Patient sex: F
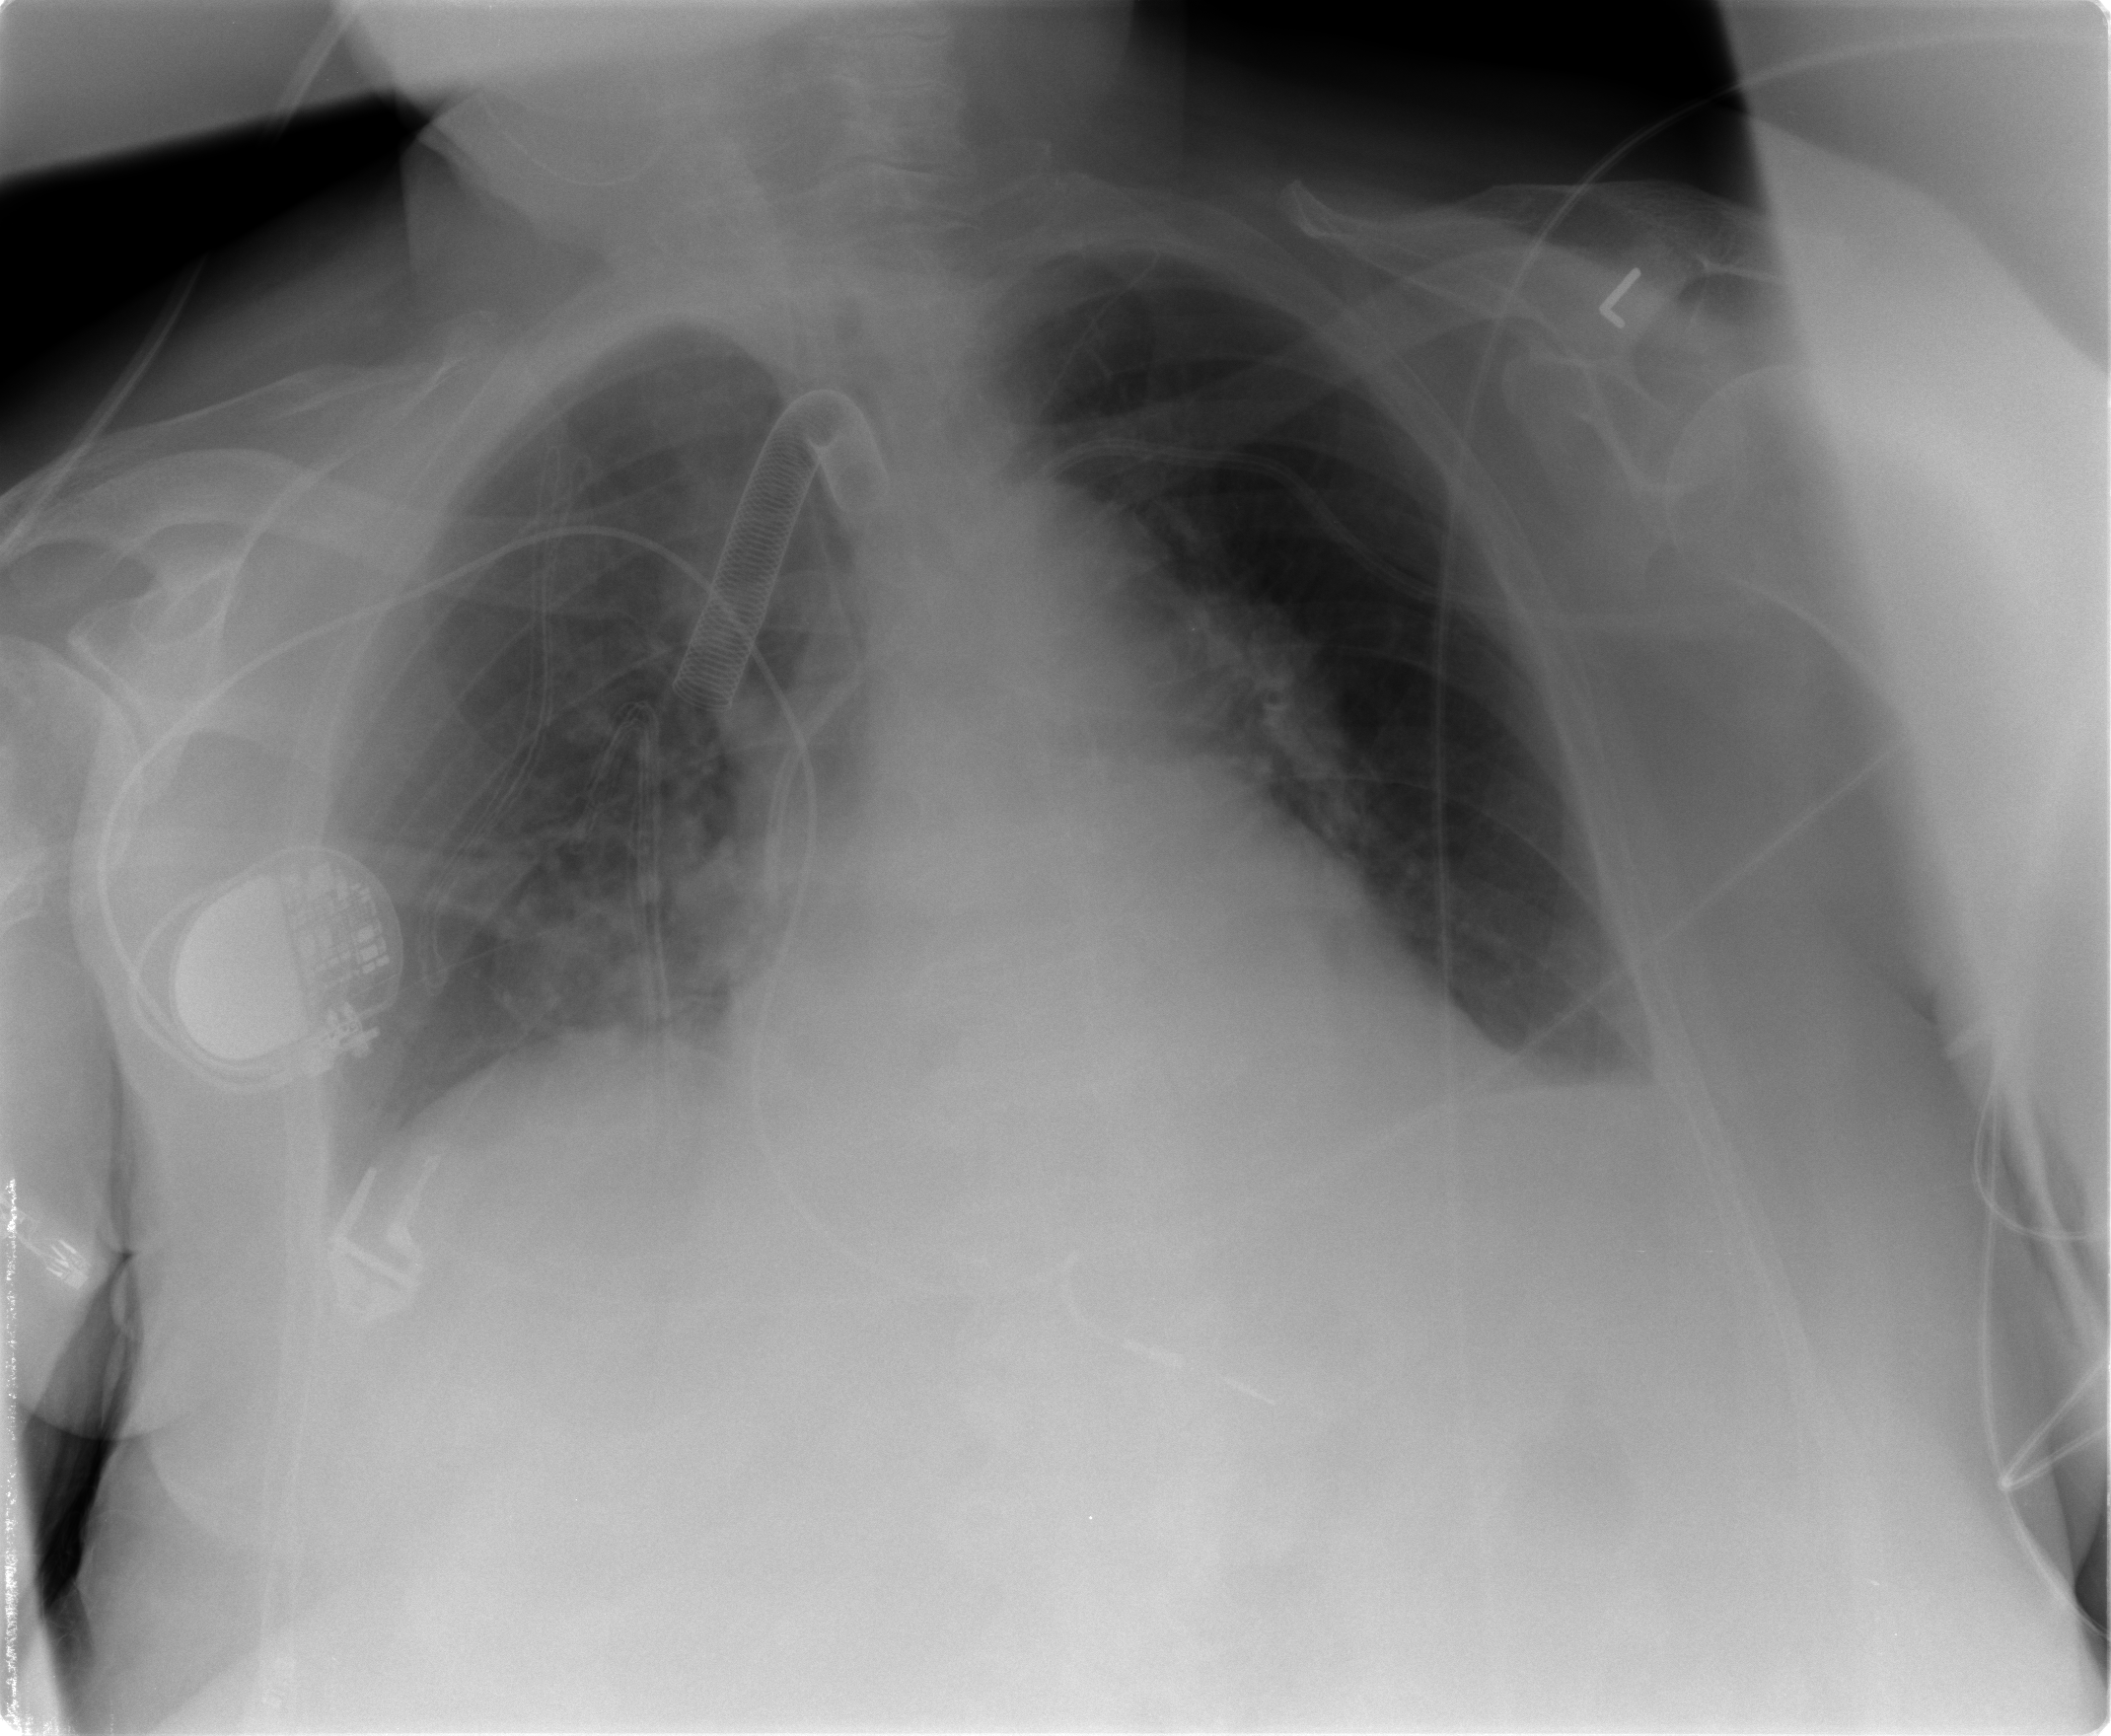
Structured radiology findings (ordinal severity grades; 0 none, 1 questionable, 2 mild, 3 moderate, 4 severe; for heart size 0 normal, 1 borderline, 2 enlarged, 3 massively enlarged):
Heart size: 0
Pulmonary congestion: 2
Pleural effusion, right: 0
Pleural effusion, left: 1
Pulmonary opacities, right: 2
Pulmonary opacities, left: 0
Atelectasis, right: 2
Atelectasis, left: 0